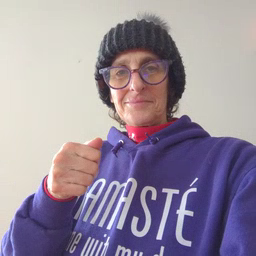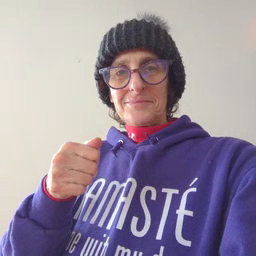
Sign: hide